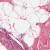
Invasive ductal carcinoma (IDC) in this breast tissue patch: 0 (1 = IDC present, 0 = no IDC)